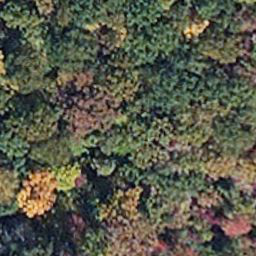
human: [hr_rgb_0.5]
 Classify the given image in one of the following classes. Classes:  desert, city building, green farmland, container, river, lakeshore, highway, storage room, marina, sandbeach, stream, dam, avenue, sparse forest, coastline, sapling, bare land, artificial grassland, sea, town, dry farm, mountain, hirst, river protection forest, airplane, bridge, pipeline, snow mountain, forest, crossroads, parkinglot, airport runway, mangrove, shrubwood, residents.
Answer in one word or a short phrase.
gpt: mangrove